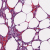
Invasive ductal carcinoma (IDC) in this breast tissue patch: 0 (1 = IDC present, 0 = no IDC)